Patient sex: M
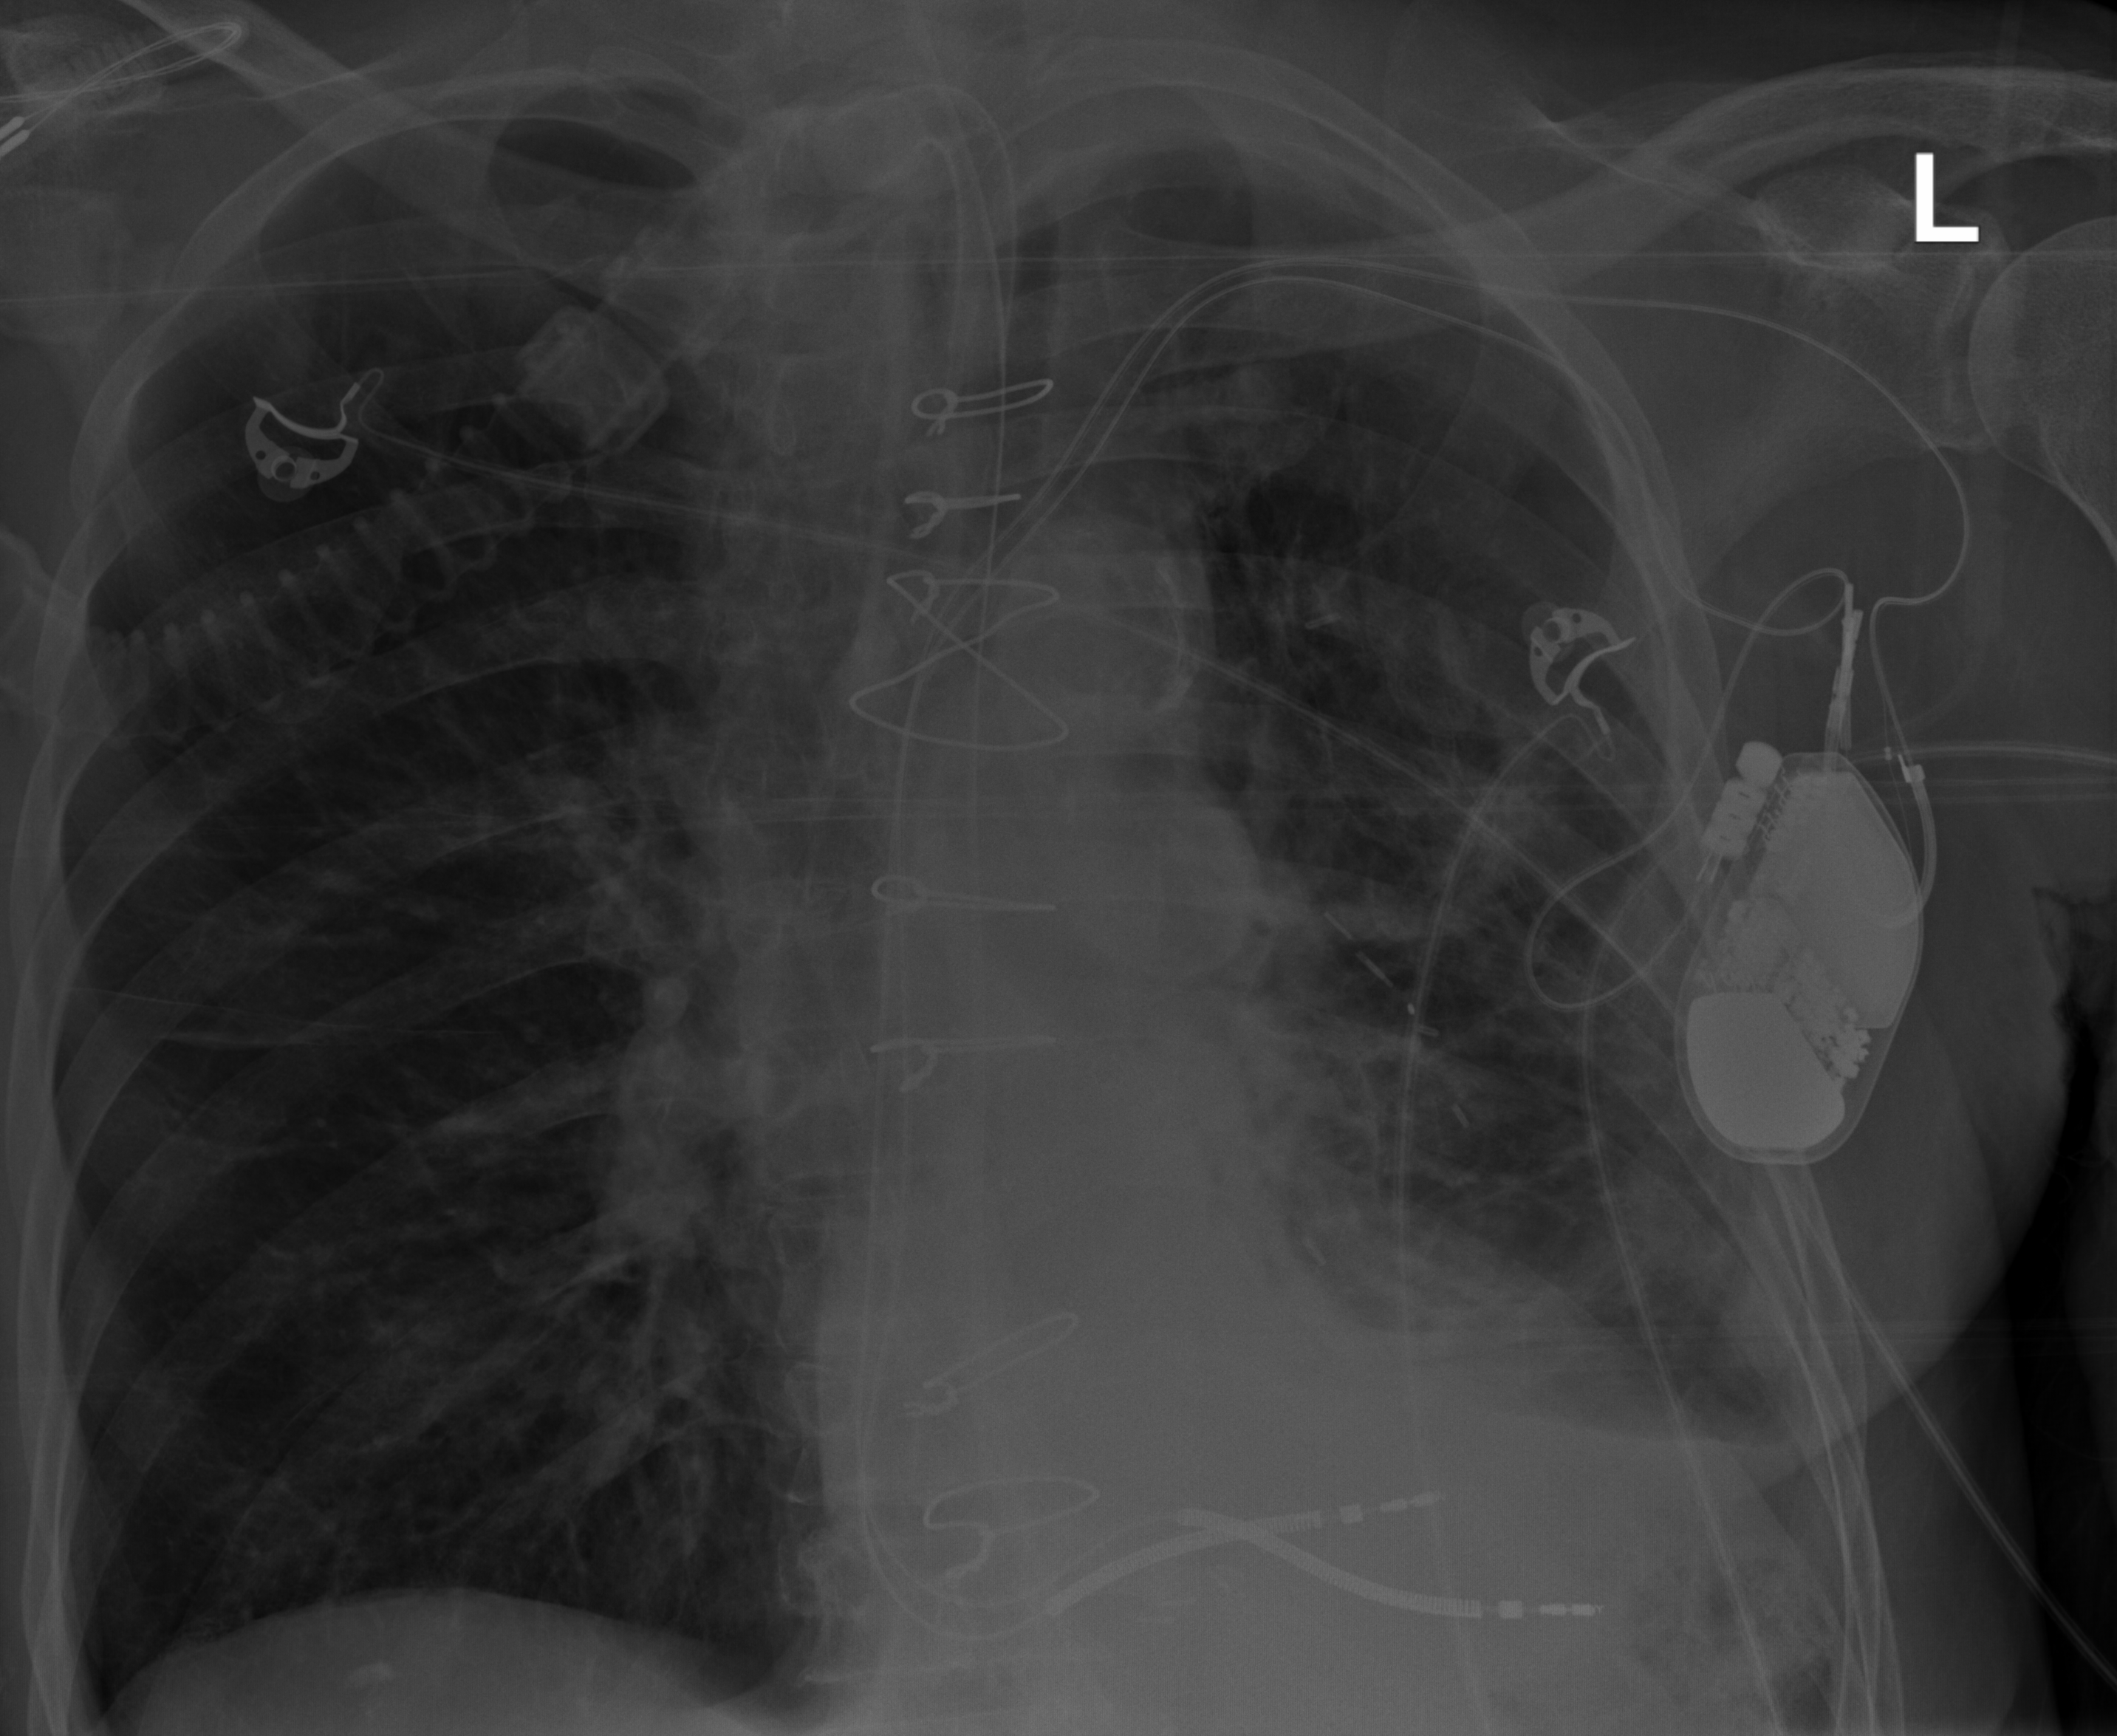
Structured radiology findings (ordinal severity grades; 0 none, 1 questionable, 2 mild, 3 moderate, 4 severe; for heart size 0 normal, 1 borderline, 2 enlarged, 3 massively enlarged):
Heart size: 0
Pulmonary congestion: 0
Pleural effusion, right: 0
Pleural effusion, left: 2
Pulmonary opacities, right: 0
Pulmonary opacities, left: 2
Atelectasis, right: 0
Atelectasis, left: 2